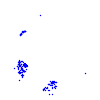
Particle: proton